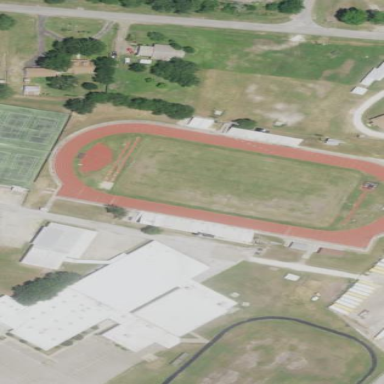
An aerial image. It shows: Track located within leisure land area.